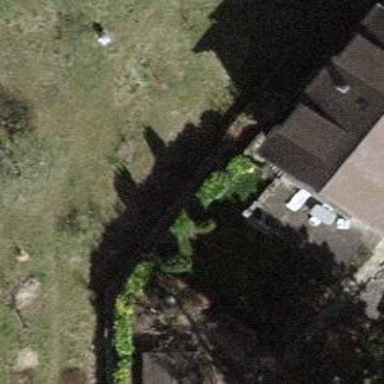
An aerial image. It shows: Hedge acting as barrier.